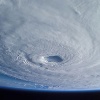
Label: cloud